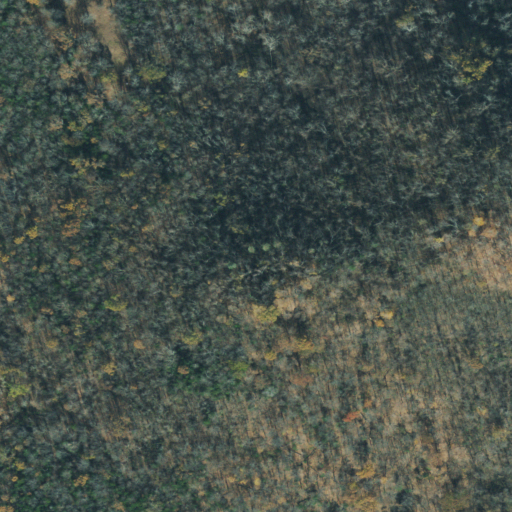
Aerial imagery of mountain in Tennessee named Prater Hill containing deciduous forest, mixed forest, and evergreen forest